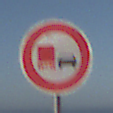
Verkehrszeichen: UeberholverbotKraftfahrzeuge
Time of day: MorningAfternoon
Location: Outdoor (Urban)
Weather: Clear
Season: NotSpecified
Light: Natural